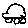
Label: car